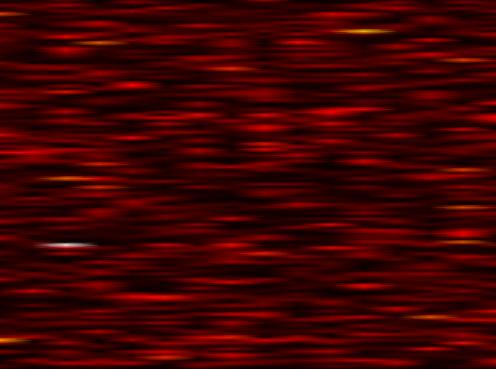
Label: FBMC